Field crop: tomato
Growth stage: 1
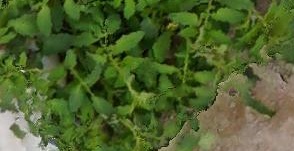
Species: tomato